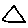
Label: triangle